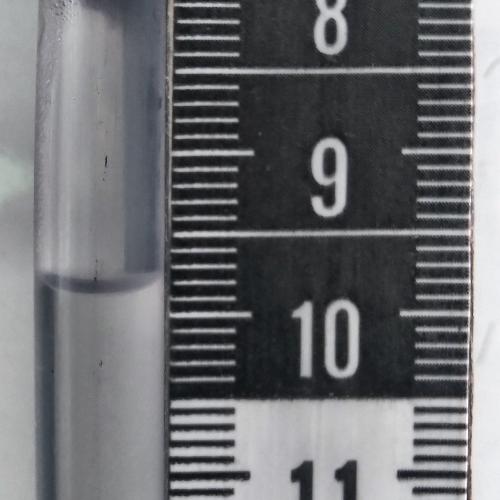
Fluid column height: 9.8 cm